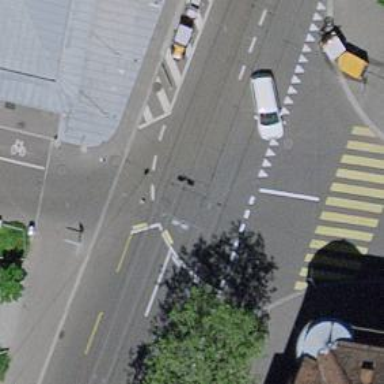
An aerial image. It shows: Tram level crossing on the railway.